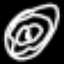
Label: donut